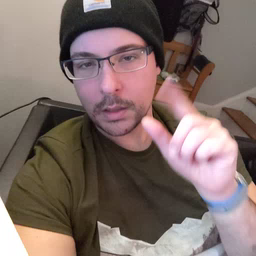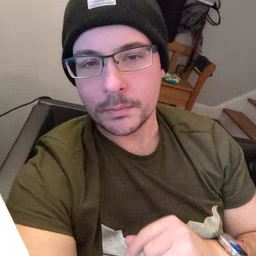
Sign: shirt